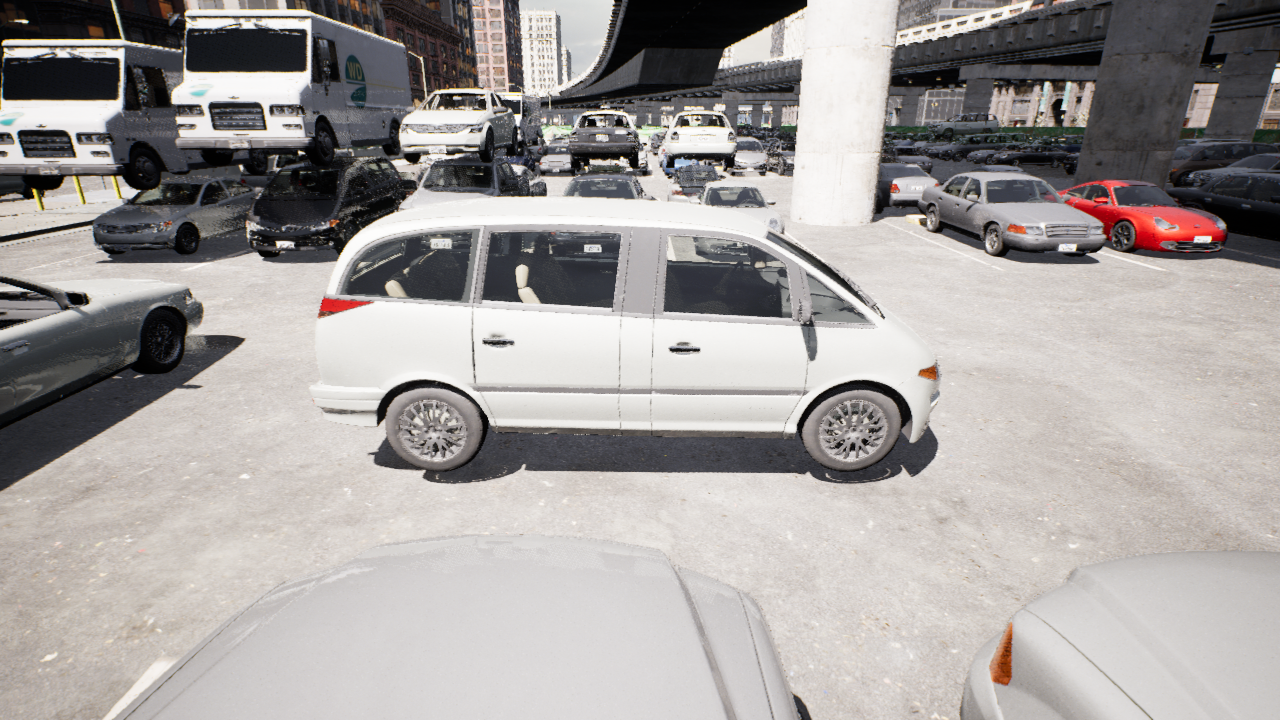
Venue: arterial
Lighting: clear day
Vehicle rig: minivan